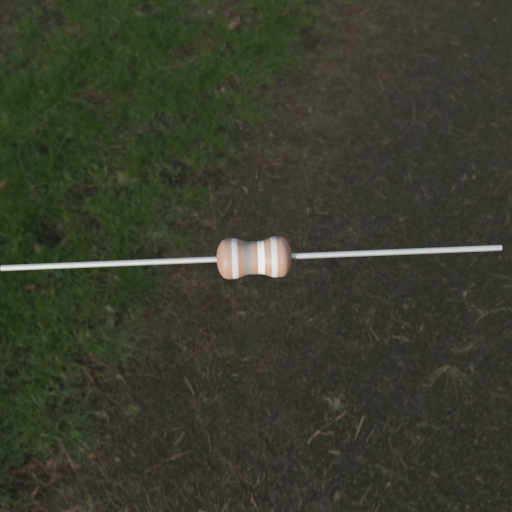
Resistor colour bands (in order): silver, gray, white, silver